Question: So, I'm a bit of a noob to iOS (PHP dev). I have a UITableView in a UIViewController. The cells consist of a combination of any of three different custom prototype cells. Which cells are loaded is based on a service that loads the questions and types. One has a segmented control with 2 choices, another with 8 choices and the third has a UITextView to receive a comment. This is essentially a survey. I can grab the values of the controls as they are answered, but I'd like to be able to just gather them up when the 'submitResponses()' method is called as an action attached to the 'Submit' button.
Any ideas? Should I be going about this in another way?

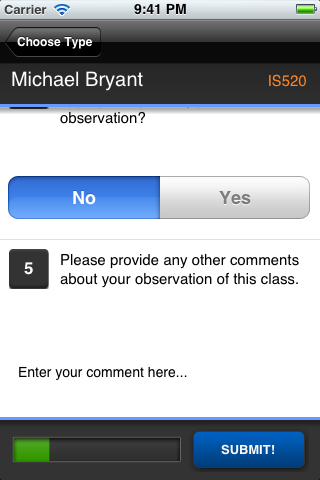
Answer: The "correct" way to do this is definitely to collect the data as it is entered!
One of the biggest problems with the approach that you suggest is that for larger tables it simply won't work because if a table view cell is off the screen, you can't access it or the controls/views that it contains (and it may not even exist yet!).